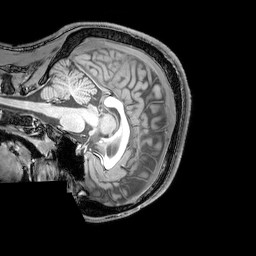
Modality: T1w
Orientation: sagittal
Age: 21
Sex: male
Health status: healthy
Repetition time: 0.081 s
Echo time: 0.037 s